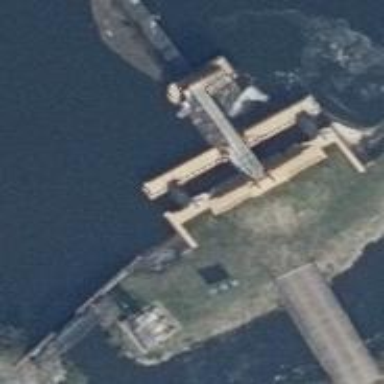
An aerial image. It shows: Lock gate along waterway.